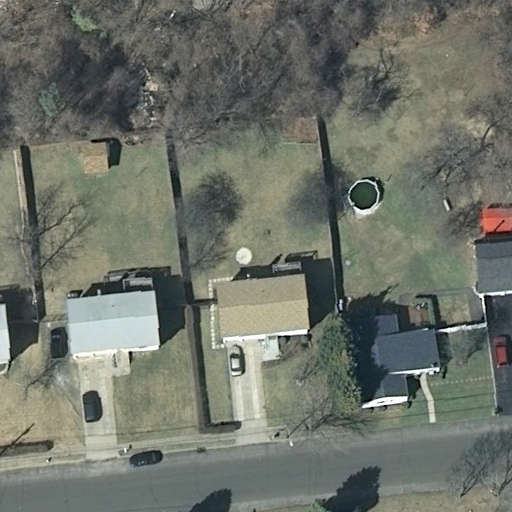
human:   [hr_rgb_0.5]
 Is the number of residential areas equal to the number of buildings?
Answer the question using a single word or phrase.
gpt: no

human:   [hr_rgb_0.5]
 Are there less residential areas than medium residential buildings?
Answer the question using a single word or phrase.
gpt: yes

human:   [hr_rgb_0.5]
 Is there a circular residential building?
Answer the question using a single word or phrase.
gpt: no

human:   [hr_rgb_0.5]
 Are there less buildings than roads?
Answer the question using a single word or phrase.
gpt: no

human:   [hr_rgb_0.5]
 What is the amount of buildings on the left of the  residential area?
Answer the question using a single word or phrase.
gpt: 0

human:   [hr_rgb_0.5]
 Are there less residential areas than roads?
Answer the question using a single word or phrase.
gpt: no

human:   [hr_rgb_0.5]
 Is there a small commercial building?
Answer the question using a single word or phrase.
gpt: no

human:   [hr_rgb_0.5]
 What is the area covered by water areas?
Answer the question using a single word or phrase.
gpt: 0m2

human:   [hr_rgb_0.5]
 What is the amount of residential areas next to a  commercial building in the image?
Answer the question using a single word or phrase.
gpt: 0

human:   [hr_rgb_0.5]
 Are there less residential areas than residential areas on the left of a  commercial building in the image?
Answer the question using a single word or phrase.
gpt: no

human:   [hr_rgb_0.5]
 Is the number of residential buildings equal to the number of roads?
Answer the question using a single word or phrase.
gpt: no

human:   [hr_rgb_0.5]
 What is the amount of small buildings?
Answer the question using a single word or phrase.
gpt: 1

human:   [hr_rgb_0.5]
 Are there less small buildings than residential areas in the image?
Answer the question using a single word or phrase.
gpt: no

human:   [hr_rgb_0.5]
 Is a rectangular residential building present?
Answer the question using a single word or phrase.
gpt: yes

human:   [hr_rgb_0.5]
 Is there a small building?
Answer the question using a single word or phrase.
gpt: yes

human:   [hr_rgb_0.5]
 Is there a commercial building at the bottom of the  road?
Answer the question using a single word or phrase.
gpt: no

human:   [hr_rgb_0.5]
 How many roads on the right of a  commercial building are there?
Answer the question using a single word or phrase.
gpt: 0

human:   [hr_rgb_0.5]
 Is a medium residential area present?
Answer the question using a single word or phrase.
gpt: no

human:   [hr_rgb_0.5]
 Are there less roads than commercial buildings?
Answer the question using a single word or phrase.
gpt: no

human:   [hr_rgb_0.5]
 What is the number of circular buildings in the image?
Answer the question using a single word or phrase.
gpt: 0

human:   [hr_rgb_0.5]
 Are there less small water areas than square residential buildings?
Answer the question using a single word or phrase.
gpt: no

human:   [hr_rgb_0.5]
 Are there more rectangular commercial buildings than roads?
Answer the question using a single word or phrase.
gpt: no

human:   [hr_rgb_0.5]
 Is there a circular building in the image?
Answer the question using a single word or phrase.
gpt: no

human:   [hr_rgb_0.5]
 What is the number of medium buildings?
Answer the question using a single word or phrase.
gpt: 4

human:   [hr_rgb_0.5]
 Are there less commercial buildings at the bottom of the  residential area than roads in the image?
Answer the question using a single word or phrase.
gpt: yes

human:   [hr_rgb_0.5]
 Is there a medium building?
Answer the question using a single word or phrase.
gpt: yes

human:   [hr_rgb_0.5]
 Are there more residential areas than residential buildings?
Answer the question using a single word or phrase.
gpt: no

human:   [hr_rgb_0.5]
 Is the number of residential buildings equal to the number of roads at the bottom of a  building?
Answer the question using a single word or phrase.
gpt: no

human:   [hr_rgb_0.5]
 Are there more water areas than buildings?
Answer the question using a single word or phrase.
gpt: no

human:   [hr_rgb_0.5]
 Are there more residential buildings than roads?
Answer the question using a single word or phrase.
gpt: yes

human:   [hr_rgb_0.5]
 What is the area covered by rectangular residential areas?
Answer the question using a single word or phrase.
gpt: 10611m2

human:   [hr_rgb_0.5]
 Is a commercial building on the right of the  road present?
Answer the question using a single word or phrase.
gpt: no

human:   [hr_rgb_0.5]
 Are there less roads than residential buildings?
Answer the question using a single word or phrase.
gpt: yes

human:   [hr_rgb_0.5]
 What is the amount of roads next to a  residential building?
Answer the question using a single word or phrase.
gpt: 1

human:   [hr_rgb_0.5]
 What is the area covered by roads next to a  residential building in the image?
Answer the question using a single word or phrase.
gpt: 0m2

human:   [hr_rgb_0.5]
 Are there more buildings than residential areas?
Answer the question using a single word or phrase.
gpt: yes